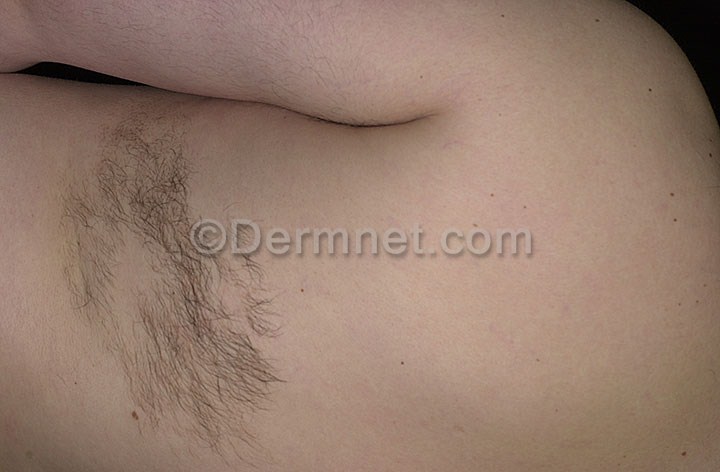
Disease: Melanoma Skin Cancer Nevi and Moles